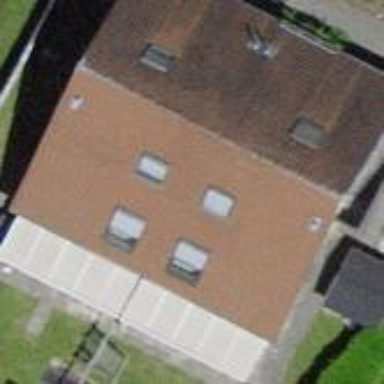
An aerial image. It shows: Terrace-style building with gabled roof.